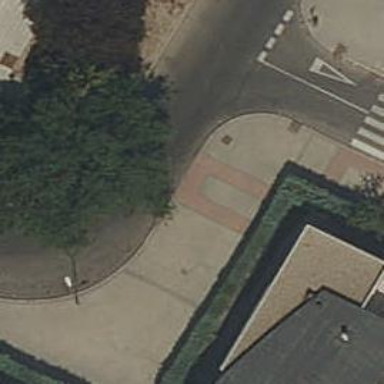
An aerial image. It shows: Unmarked crossing on the road.